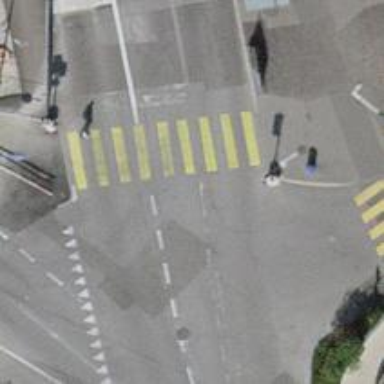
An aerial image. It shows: Crossing with traffic signals.